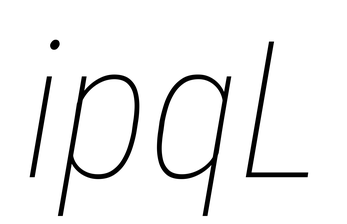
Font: Roboto-Italic_Condensed_Thin_Italic